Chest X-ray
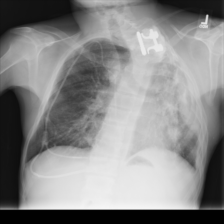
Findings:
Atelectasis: negative
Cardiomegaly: negative
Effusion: negative
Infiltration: negative
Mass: negative
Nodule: negative
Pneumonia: negative
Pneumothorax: negative
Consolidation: negative
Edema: negative
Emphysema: negative
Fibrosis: negative
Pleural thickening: negative
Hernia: negative